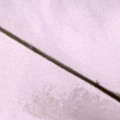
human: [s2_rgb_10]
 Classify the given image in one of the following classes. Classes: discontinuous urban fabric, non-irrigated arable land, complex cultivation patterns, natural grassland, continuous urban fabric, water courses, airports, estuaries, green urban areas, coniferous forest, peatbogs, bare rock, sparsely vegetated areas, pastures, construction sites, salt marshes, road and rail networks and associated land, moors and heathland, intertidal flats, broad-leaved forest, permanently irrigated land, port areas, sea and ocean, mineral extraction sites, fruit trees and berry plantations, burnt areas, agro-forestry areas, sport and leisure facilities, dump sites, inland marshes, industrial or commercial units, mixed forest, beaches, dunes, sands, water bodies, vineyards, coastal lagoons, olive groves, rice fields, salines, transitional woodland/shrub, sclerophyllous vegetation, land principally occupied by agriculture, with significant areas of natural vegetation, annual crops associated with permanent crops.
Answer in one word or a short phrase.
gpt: sea and ocean